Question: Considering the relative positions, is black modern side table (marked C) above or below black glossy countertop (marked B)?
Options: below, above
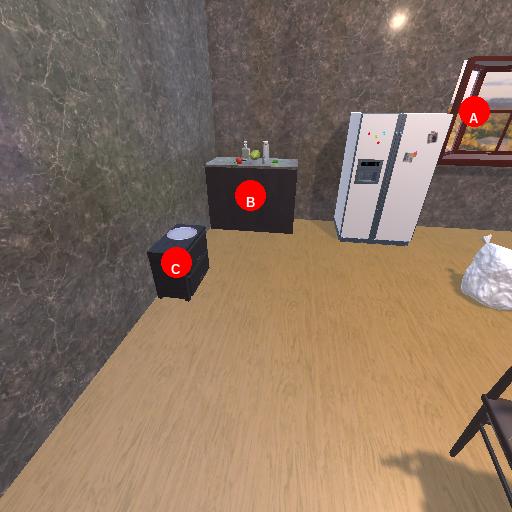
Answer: below